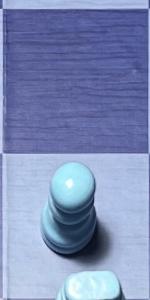
Label: Pawn_White